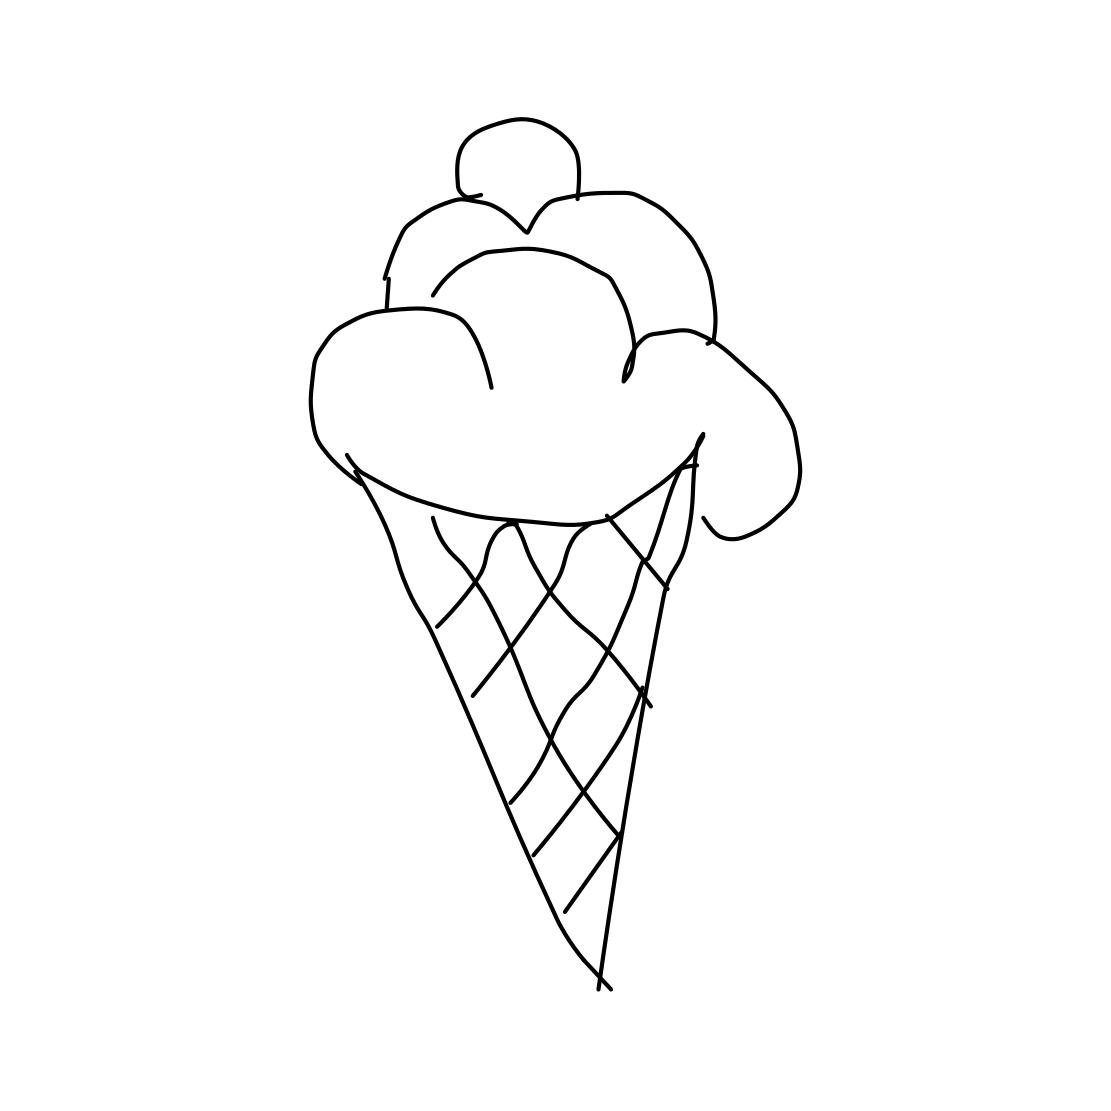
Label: ice-cream-cone